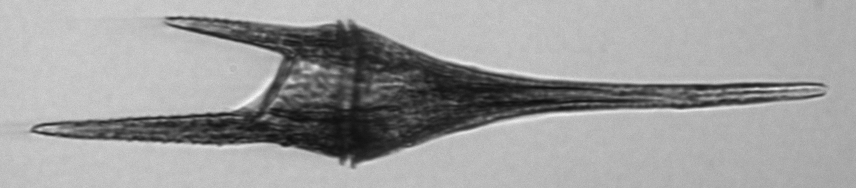
Label: Tripos_furca